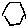
Label: hexagon